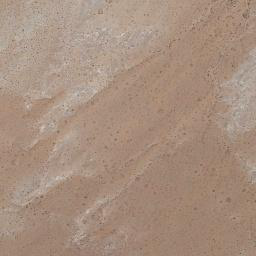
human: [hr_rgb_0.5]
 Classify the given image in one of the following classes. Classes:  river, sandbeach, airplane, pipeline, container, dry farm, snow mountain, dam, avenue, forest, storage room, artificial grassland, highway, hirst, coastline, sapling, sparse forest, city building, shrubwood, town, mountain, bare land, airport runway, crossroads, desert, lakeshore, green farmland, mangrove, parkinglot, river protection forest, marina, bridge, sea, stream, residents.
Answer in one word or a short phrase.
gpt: bare land